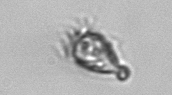
Label: Paratontonia_gracillima